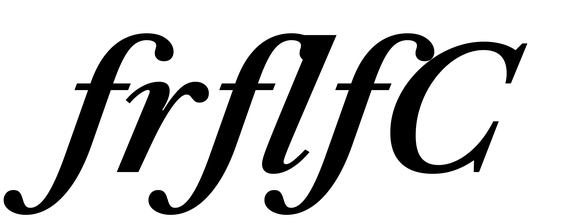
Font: LibreCaslonText-Italic_SemiBold_Italic